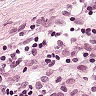
Metastatic tissue present: no